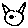
Label: cat